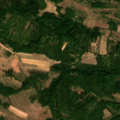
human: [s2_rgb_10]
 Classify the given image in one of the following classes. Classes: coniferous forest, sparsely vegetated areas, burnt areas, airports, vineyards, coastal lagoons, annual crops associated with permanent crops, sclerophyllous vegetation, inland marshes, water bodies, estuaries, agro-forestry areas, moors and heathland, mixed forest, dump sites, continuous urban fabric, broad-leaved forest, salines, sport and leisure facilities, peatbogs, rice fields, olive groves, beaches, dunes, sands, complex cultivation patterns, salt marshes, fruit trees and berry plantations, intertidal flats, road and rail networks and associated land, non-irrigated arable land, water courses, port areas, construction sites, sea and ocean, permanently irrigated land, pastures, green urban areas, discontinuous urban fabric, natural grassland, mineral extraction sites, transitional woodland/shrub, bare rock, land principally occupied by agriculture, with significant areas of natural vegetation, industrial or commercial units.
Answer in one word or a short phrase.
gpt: complex cultivation patterns, land principally occupied by agriculture, with significant areas of natural vegetation, broad-leaved forest